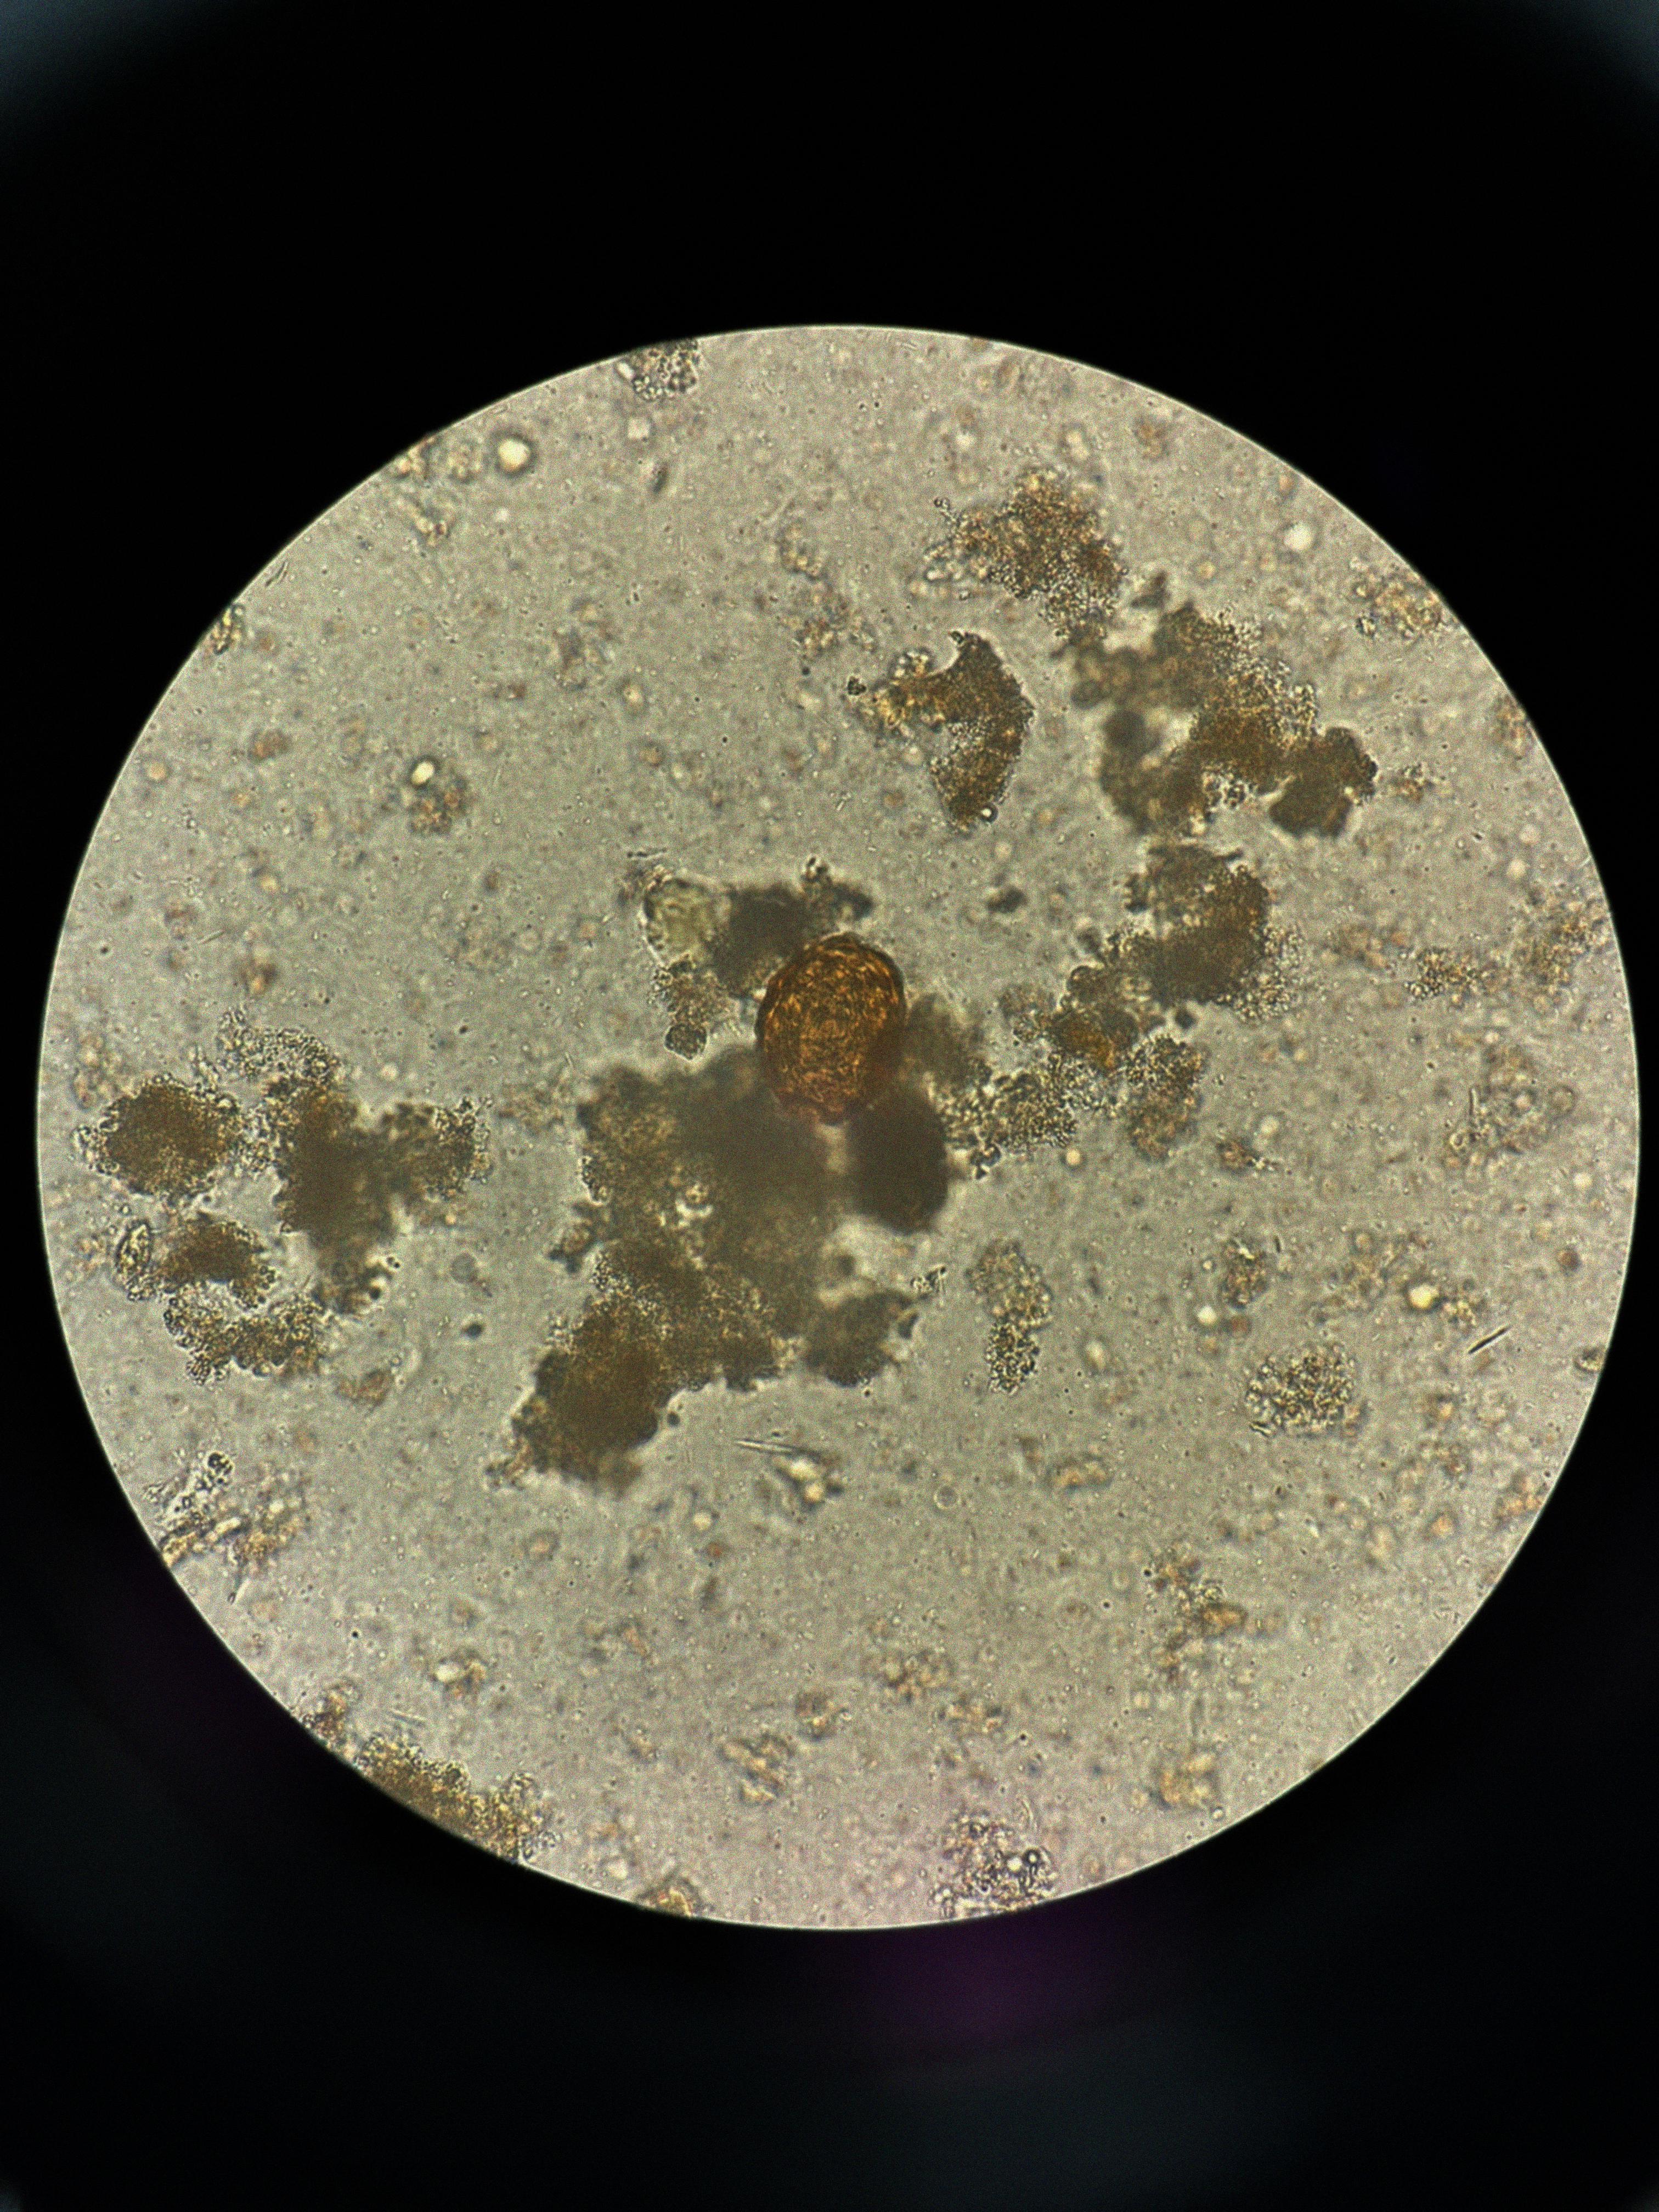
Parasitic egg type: Ascaris lumbricoides